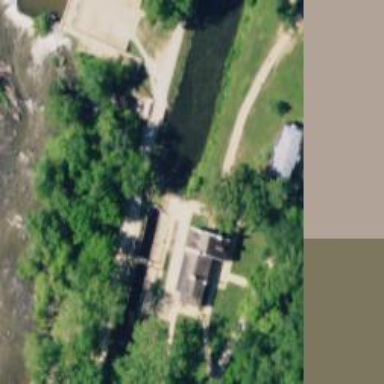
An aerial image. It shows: Lock gate along waterway.